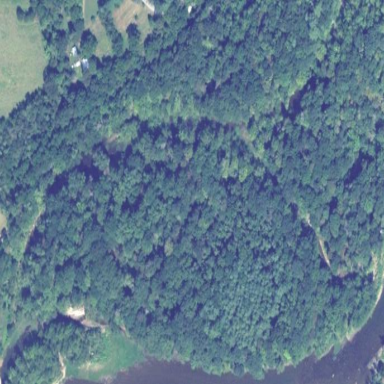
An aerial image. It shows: Islet covered with woodland.